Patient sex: F
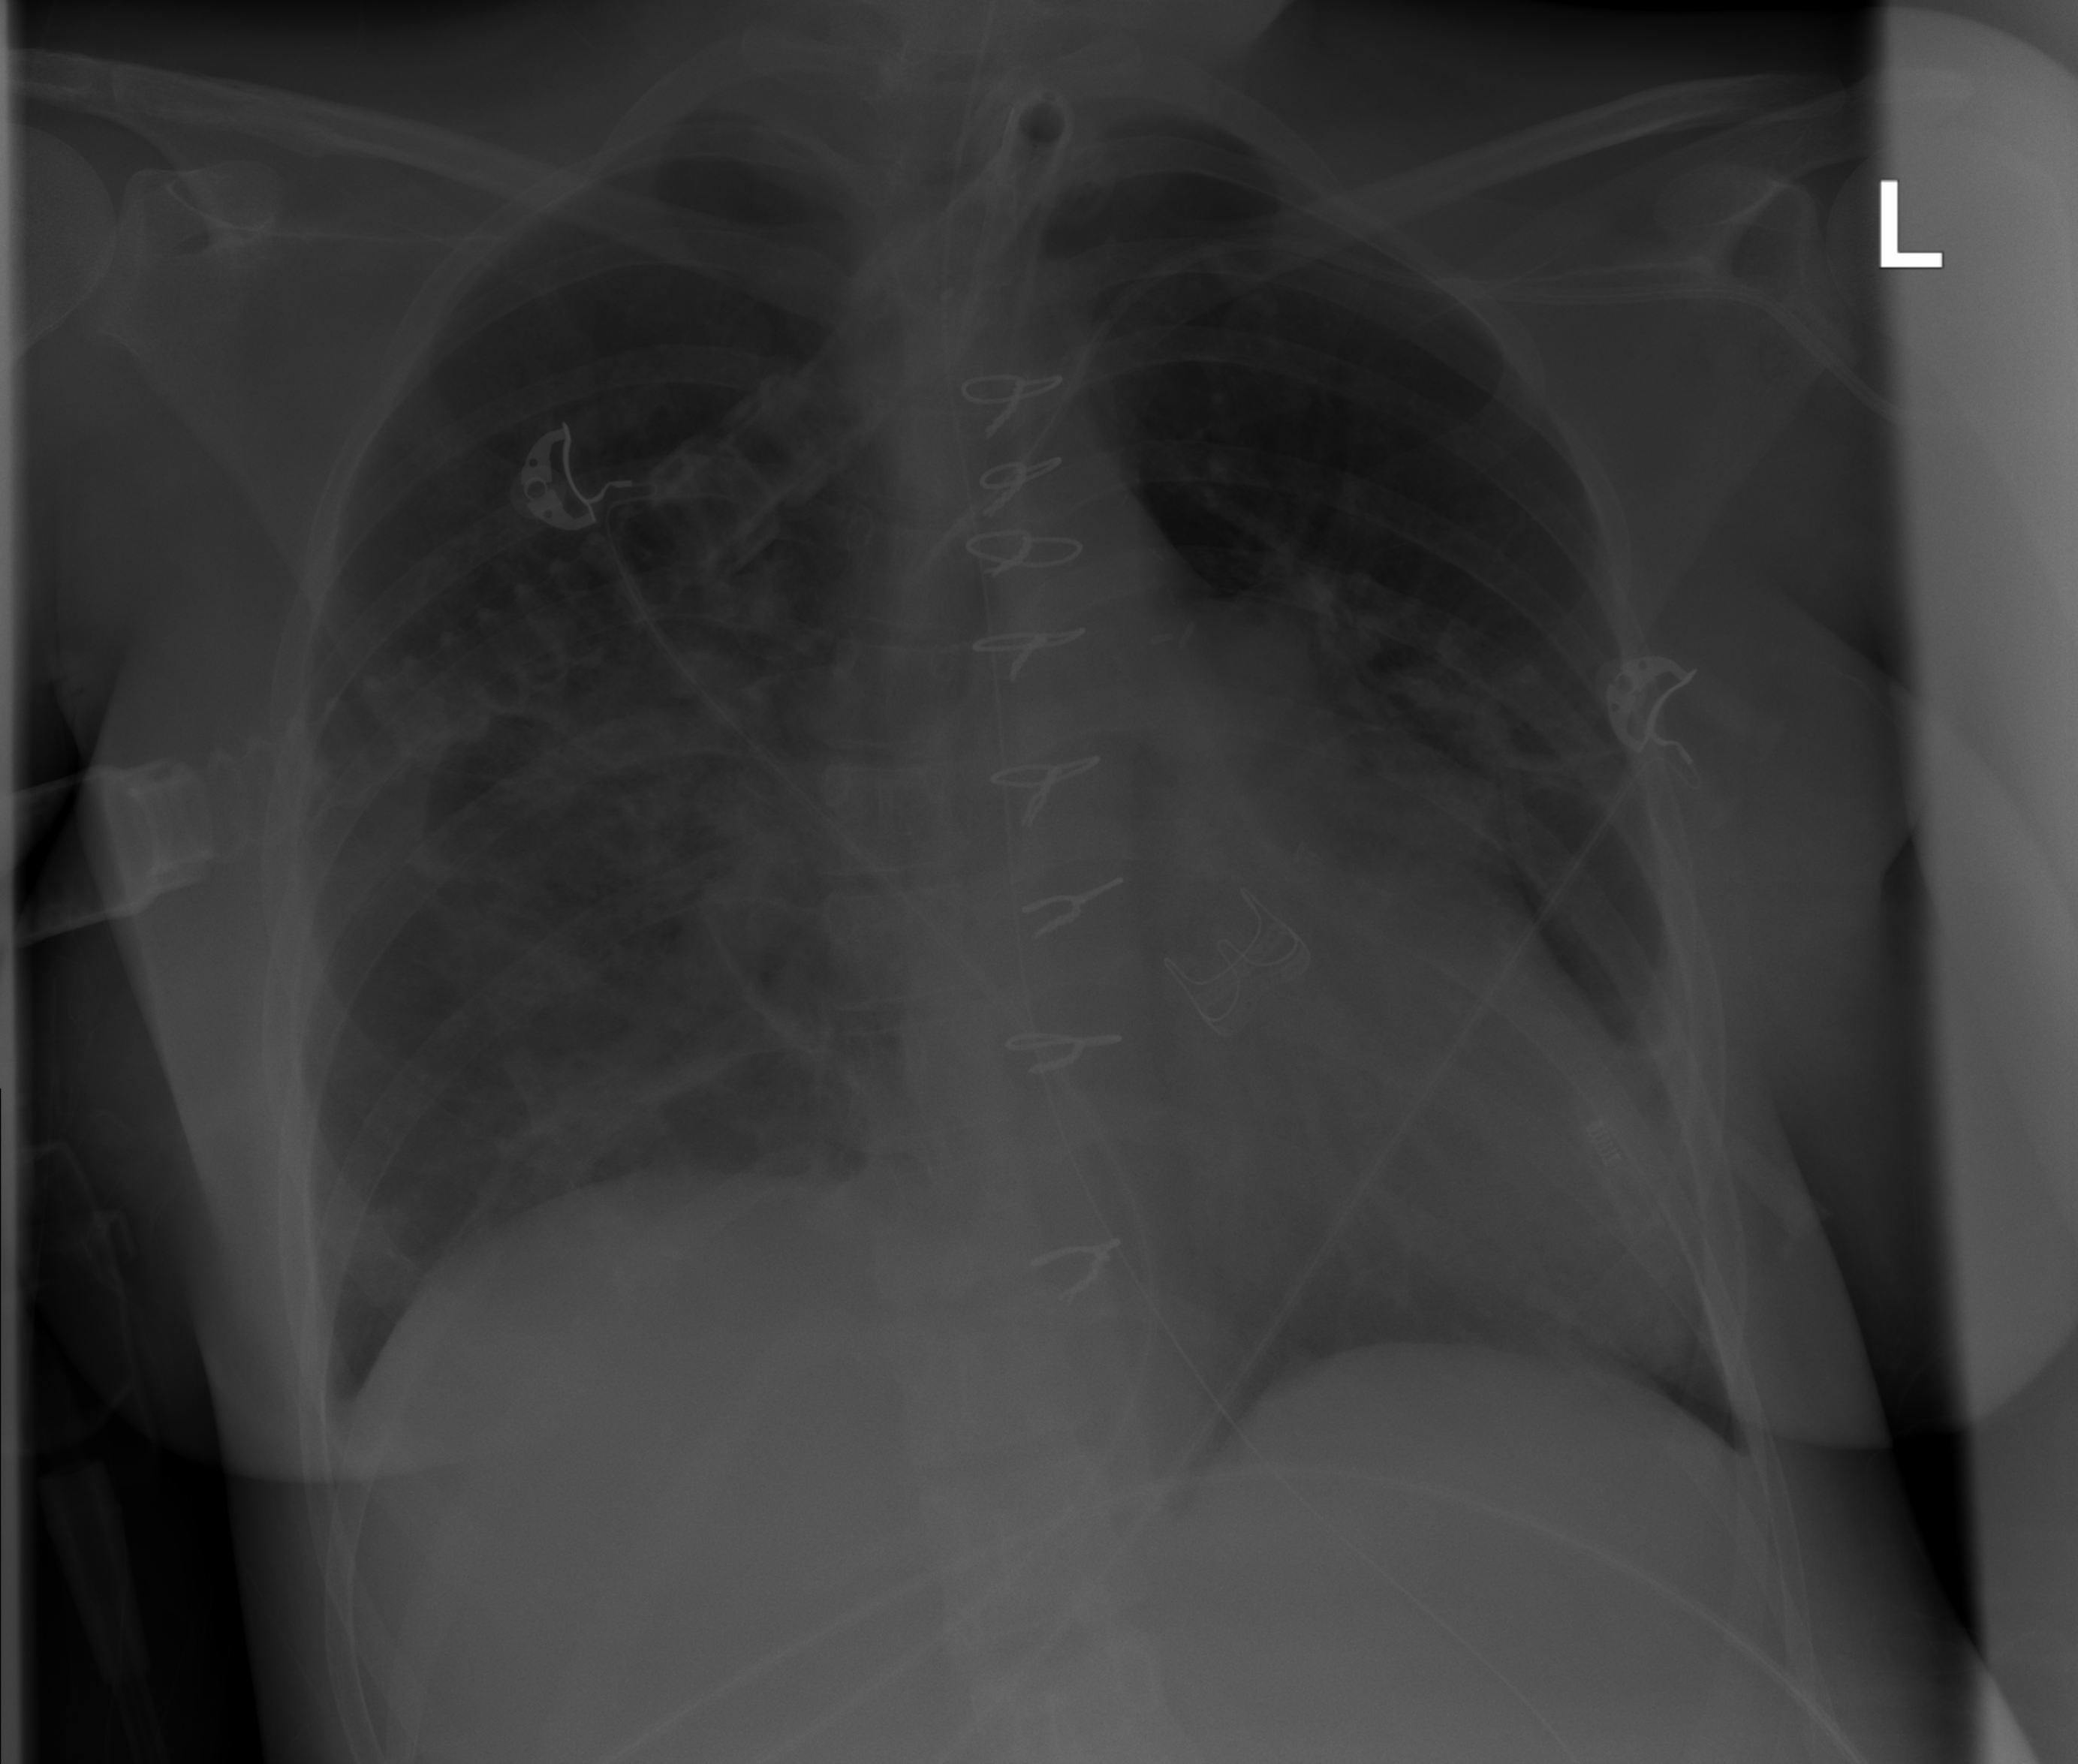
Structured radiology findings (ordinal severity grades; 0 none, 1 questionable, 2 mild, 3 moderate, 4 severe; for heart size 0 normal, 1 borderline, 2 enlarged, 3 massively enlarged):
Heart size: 2
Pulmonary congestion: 0
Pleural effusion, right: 0
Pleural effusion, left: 0
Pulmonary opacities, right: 2
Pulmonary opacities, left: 2
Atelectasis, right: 2
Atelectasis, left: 0